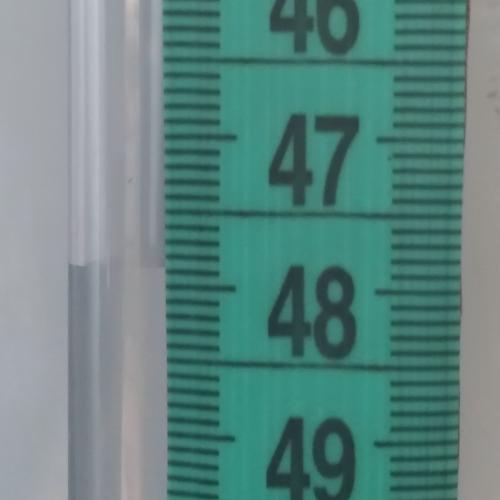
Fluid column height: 47.9 cm